Question: I made this simple GUI program that counts the vowels and consonants of a particular sequence of characters. The counter is okay, but I'm having a problem with the if-else statement where I had to display a message when that character is neither a vowel nor consonant... Here's the code:
'''
//I initialized these variables:
public static int vowels = 0, consonants = 0, charac = 0;
public static String outputStr;
public static String conso = "bcdfghjklmnpqrstvwxyz";
public static String vow = "aeiou";
//Here's the code for my "count" button
private void jButton1ActionPerformed(java.awt.event.ActionEvent evt) {
String userInput = jTextField1.getText();
userInput = userInput.toUpperCase();
conso = conso.toUpperCase();
vow = vow.toUpperCase();
String wordInput[] = userInput.split("");
vowels = 0;
consonants = 0;
charac = 0;
for(int i=0; i<wordInput.length; i++) {
for(int j=0; j<5; j++) {
char v = vow.charAt(j);
String VL = Character.toString(v);
if(VL.equals(wordInput[i])) {
vowels ++;
charac = 0;}
else {
charac += 1; }
}
for(int h=0; h<21; h++) {
char c = conso.charAt(h);
String CL = Character.toString(c);
if(CL.equals(wordInput[i])) {
consonants ++;
charac = 0; }
else {
charac += 1; }
}
}
String totalVow = Integer.toString(vowels);
String totalCons = Integer.toString(consonants);
jLabel5.setText(totalVow);
jLabel6.setText(totalCons);
//here's the if-else statement:
if (charac == 0) {
jLabel7.setText(" ");
}
else if (charac >= 1) {
jLabel7.setText("The sequence contains invalid characters.");
}
if (userInput.isEmpty()) {
jLabel7.setText("No input.");
}
}
'''
Here's what it looks like:

I entered a "sequence" of characters that does not have any special characters or digits. But it still displays the message wherein it has other characters other than the vowels and consonants. Is there something wrong with the if-else statement? Thanks for the help :)
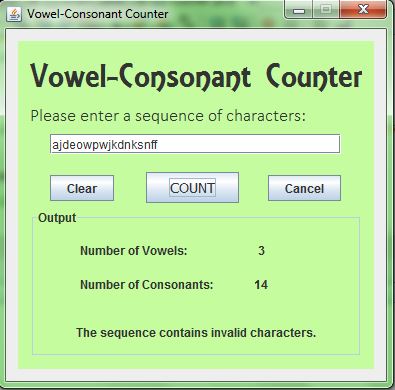
Answer: Your logic for counting invalid characters if wrong. What you do is: you increase the counter each time the character is not the character you just tested, that is, for each character in your input, the 'charac' variable is increased times! But then, the next time the character matches the currently tested vowel or consonant, you the 'charac' variable to 0!
Instead of using two 'for' loops to check for each of your vowels and consonants individually, you can use builtin String methods to check whether the current character is one of the vowels or consonants, e.g., 'indexOf'. This way, the checks are reduced to a single if-statement each, making it much easier to have the "else" case for when it's neither a vowel nor a consonant.
'''
for (int i = 0; i < userInput.length(); i++) {
char c = userInput.charAt(i);
if (vow.indexOf(c) != -1) {
vowels++;
} else if (conso.indexOf(c) != -1) {
consonants++;
} else {
charac++; // invalid character
}
}
'''
Also, note that instead of splitting the string to an array of strings you can also use the 'charAt' method.